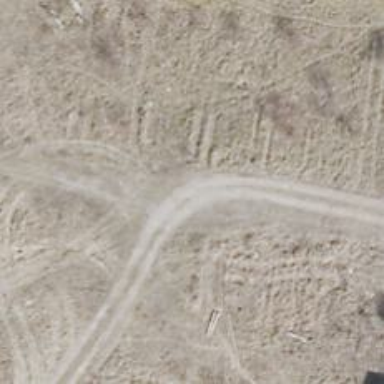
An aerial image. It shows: Residential road with grade2 track surface.